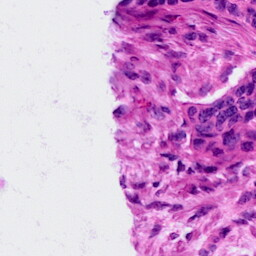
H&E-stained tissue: Cervix